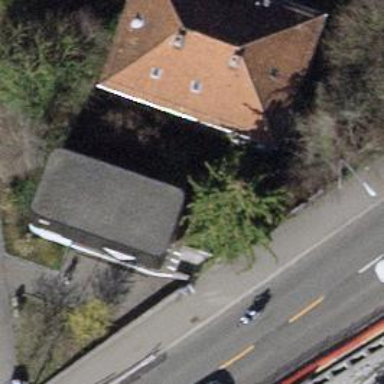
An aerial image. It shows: Transportation building.